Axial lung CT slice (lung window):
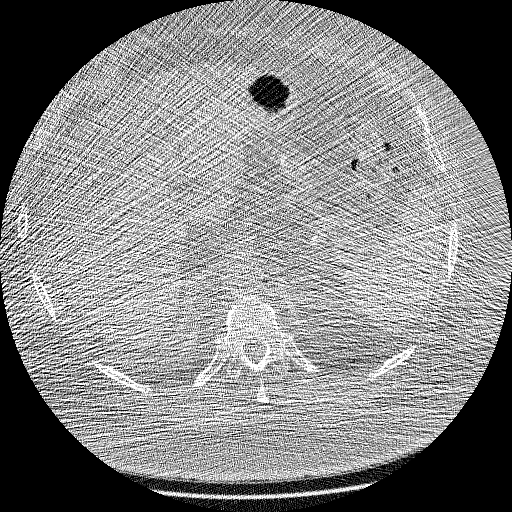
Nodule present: no